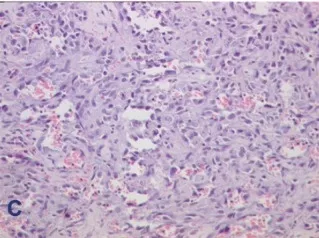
Histomorphology of specimen. C: Another photo showing the marked cytological atypia in the tumour cells lining vascular channels. . X200.
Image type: pathology (h&e)